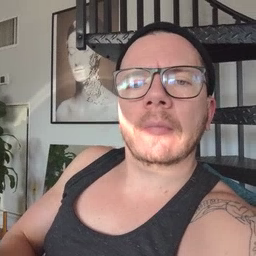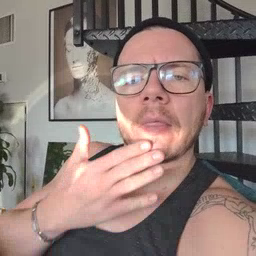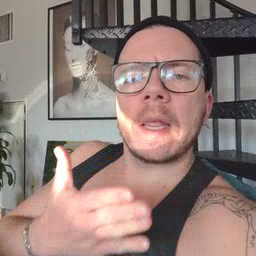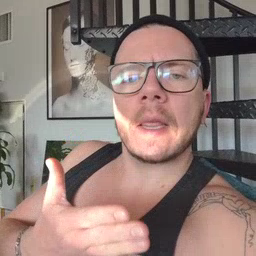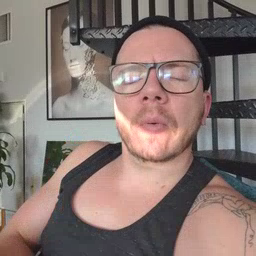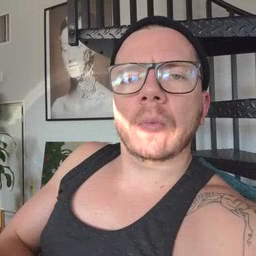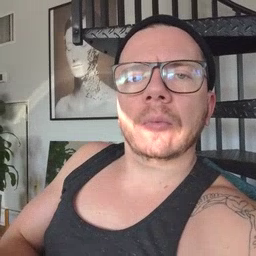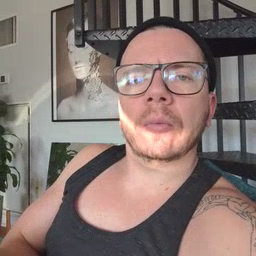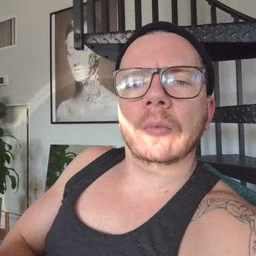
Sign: thankyou